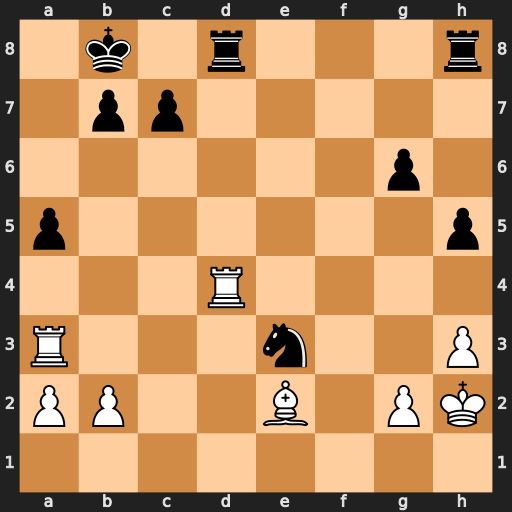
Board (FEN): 1k1r3r/1pp5/6p1/p6p/3R4/R3n2P/PP2B1PK/8
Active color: w
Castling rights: -
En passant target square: -
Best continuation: Rxd8+ Rxd8 Rxe3